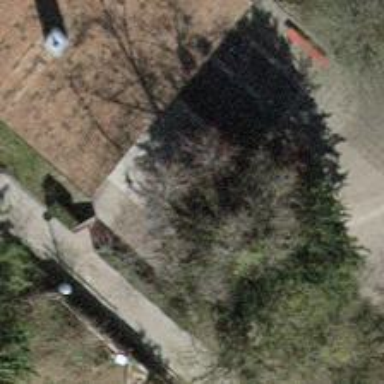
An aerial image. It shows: Paved footway.